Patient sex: M
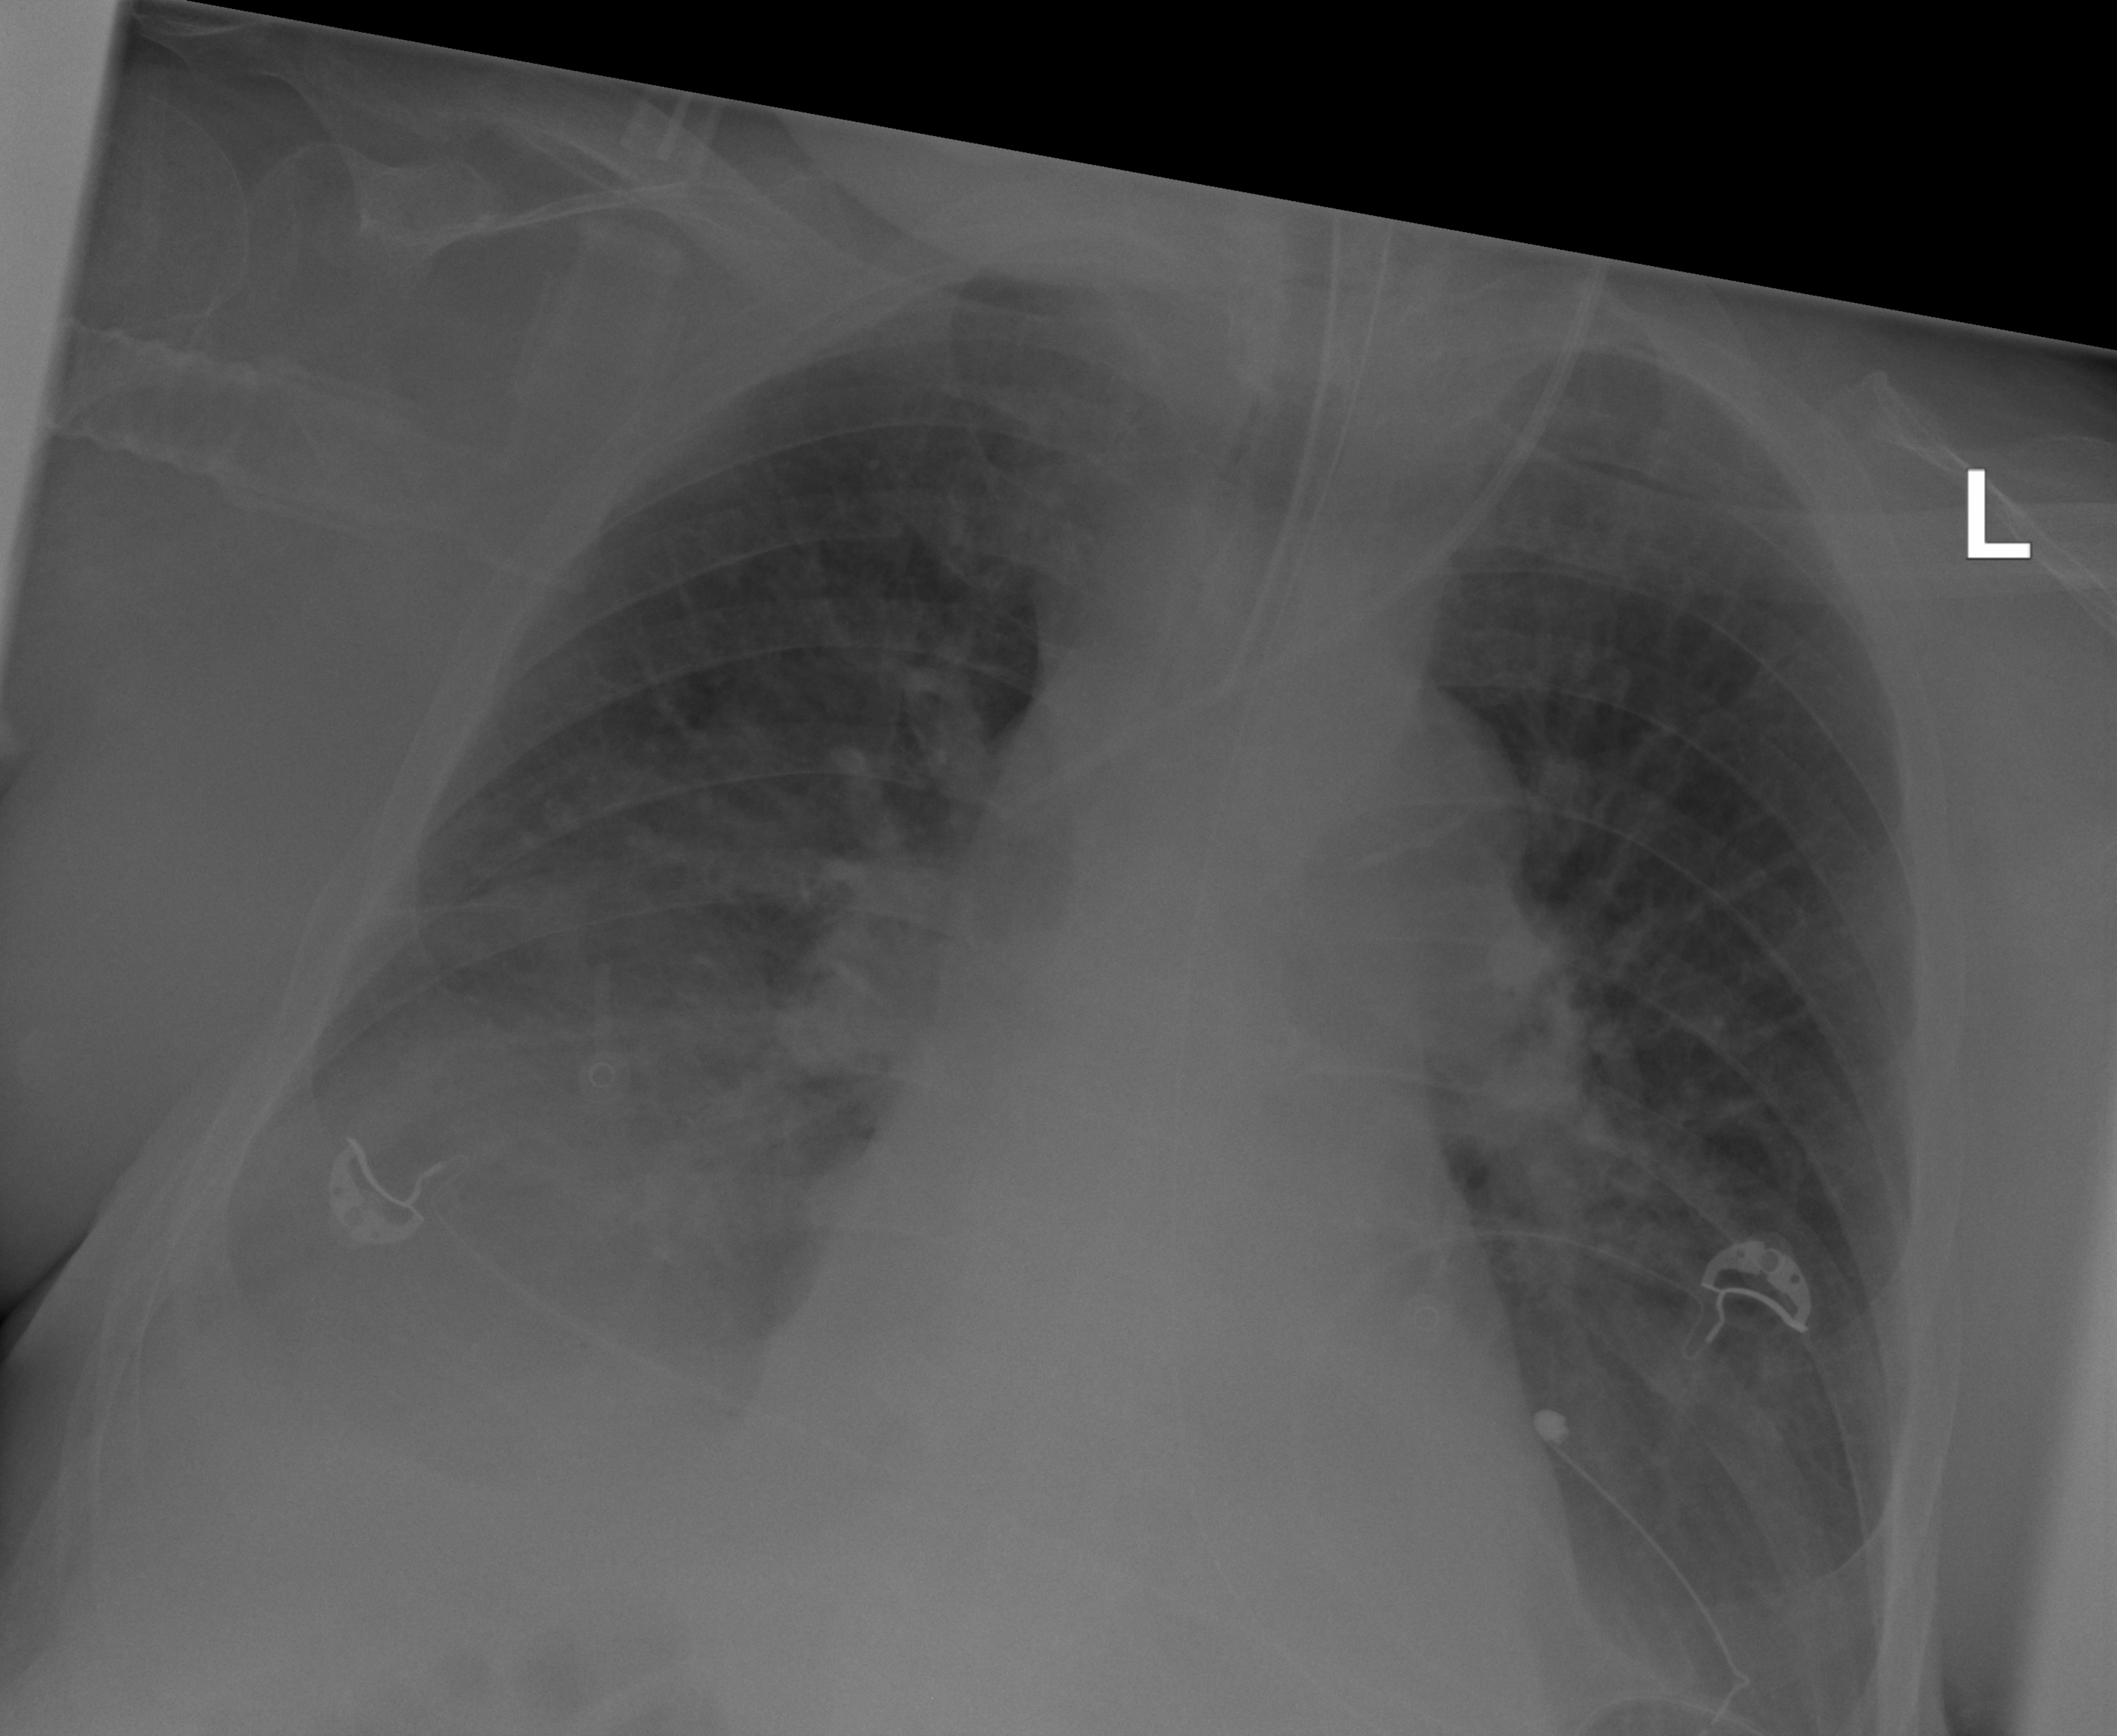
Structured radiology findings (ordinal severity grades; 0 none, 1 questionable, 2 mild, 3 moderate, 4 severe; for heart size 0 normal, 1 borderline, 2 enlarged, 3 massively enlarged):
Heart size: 1
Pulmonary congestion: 2
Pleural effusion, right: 2
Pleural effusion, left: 2
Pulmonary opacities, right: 0
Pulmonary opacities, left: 0
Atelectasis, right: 2
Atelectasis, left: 2